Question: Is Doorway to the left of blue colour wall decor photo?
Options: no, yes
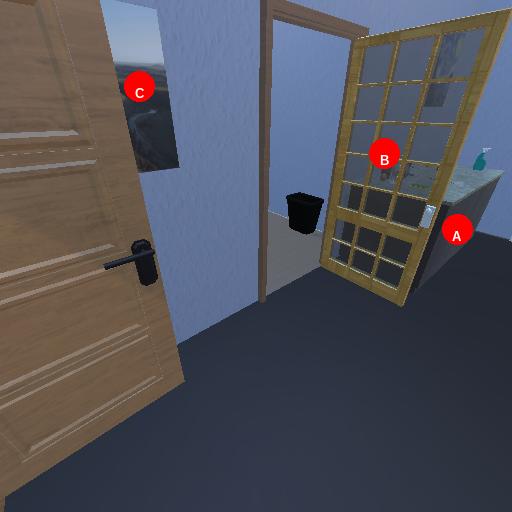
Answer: no